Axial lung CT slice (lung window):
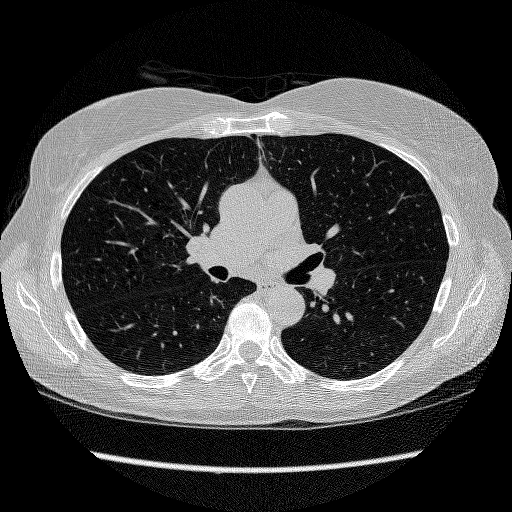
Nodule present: no